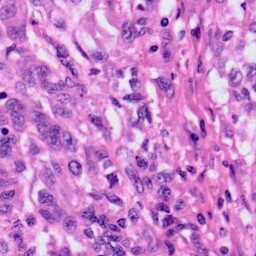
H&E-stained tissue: Skin